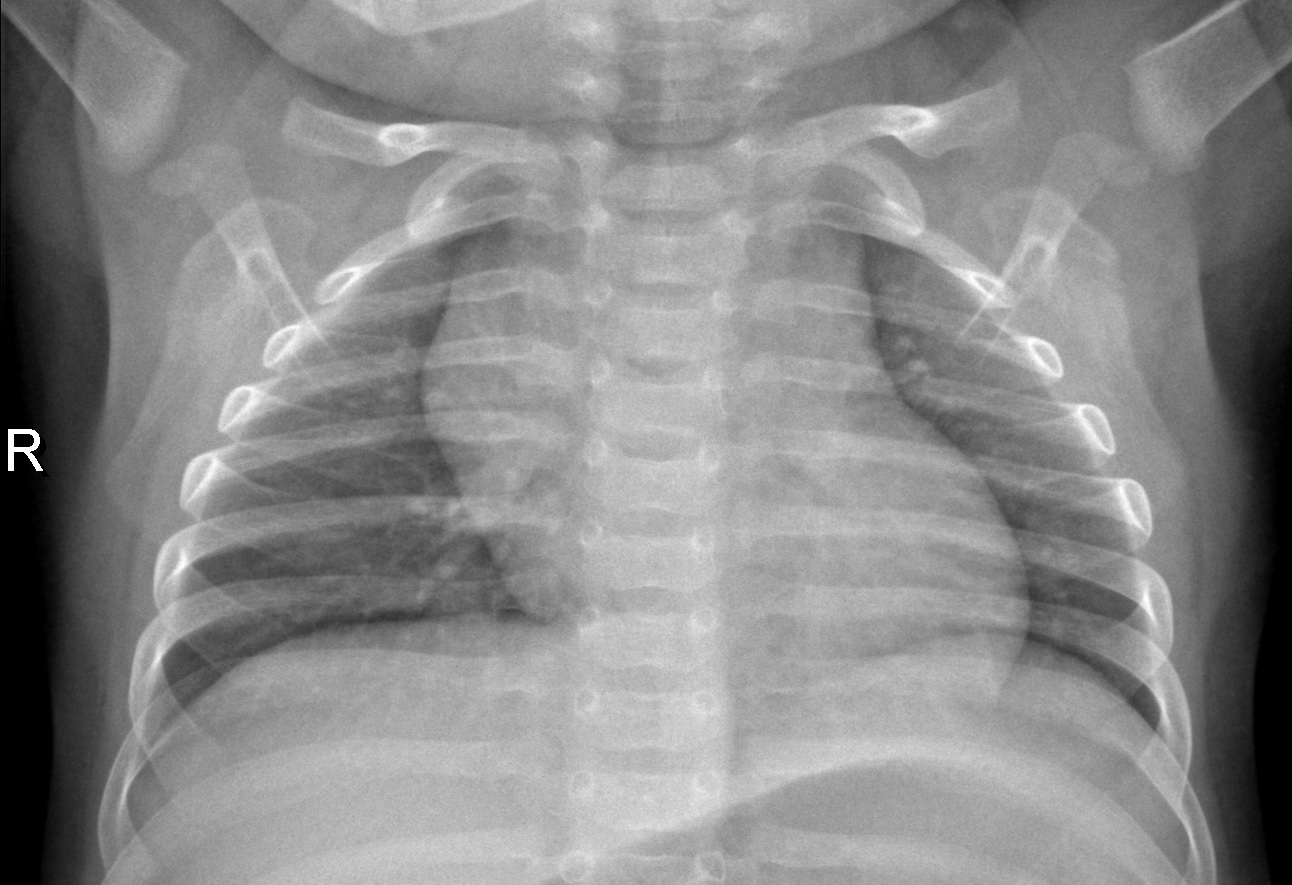
Diagnosis: NORMAL